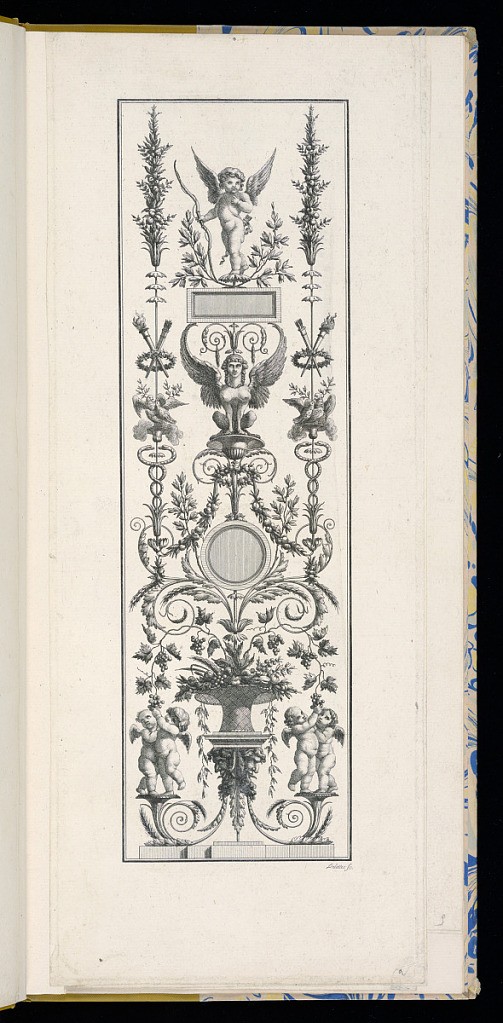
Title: Design for a Vertical Panel of Ornament
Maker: Jean-Louis Prieur the Younger, French, 1759 – 1795
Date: late 18th century
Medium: Etching and engraving on white laid paper
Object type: Print
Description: Sheet of vertical arabesque design featuring ancient-inspired ornament motifs including a putto with a bow and arrow, fruiting trees, a sphynx, doves, entwined snakes, garlands, scrolls, and grapevines.